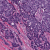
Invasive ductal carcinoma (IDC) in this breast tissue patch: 0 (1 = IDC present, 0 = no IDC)